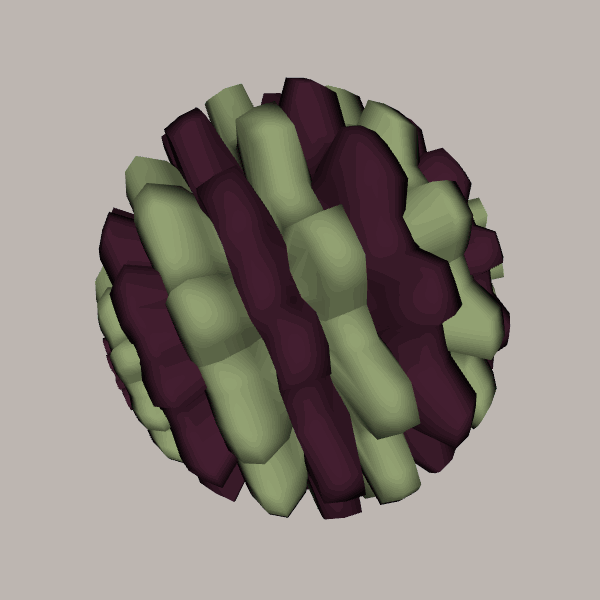
Background: light